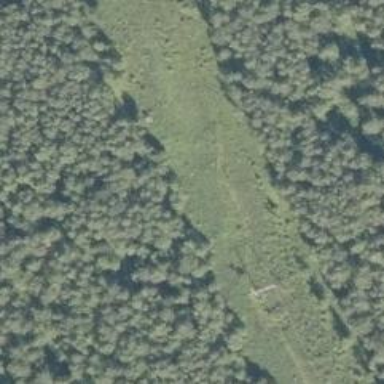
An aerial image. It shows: Bird hide located in leisure land.